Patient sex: F
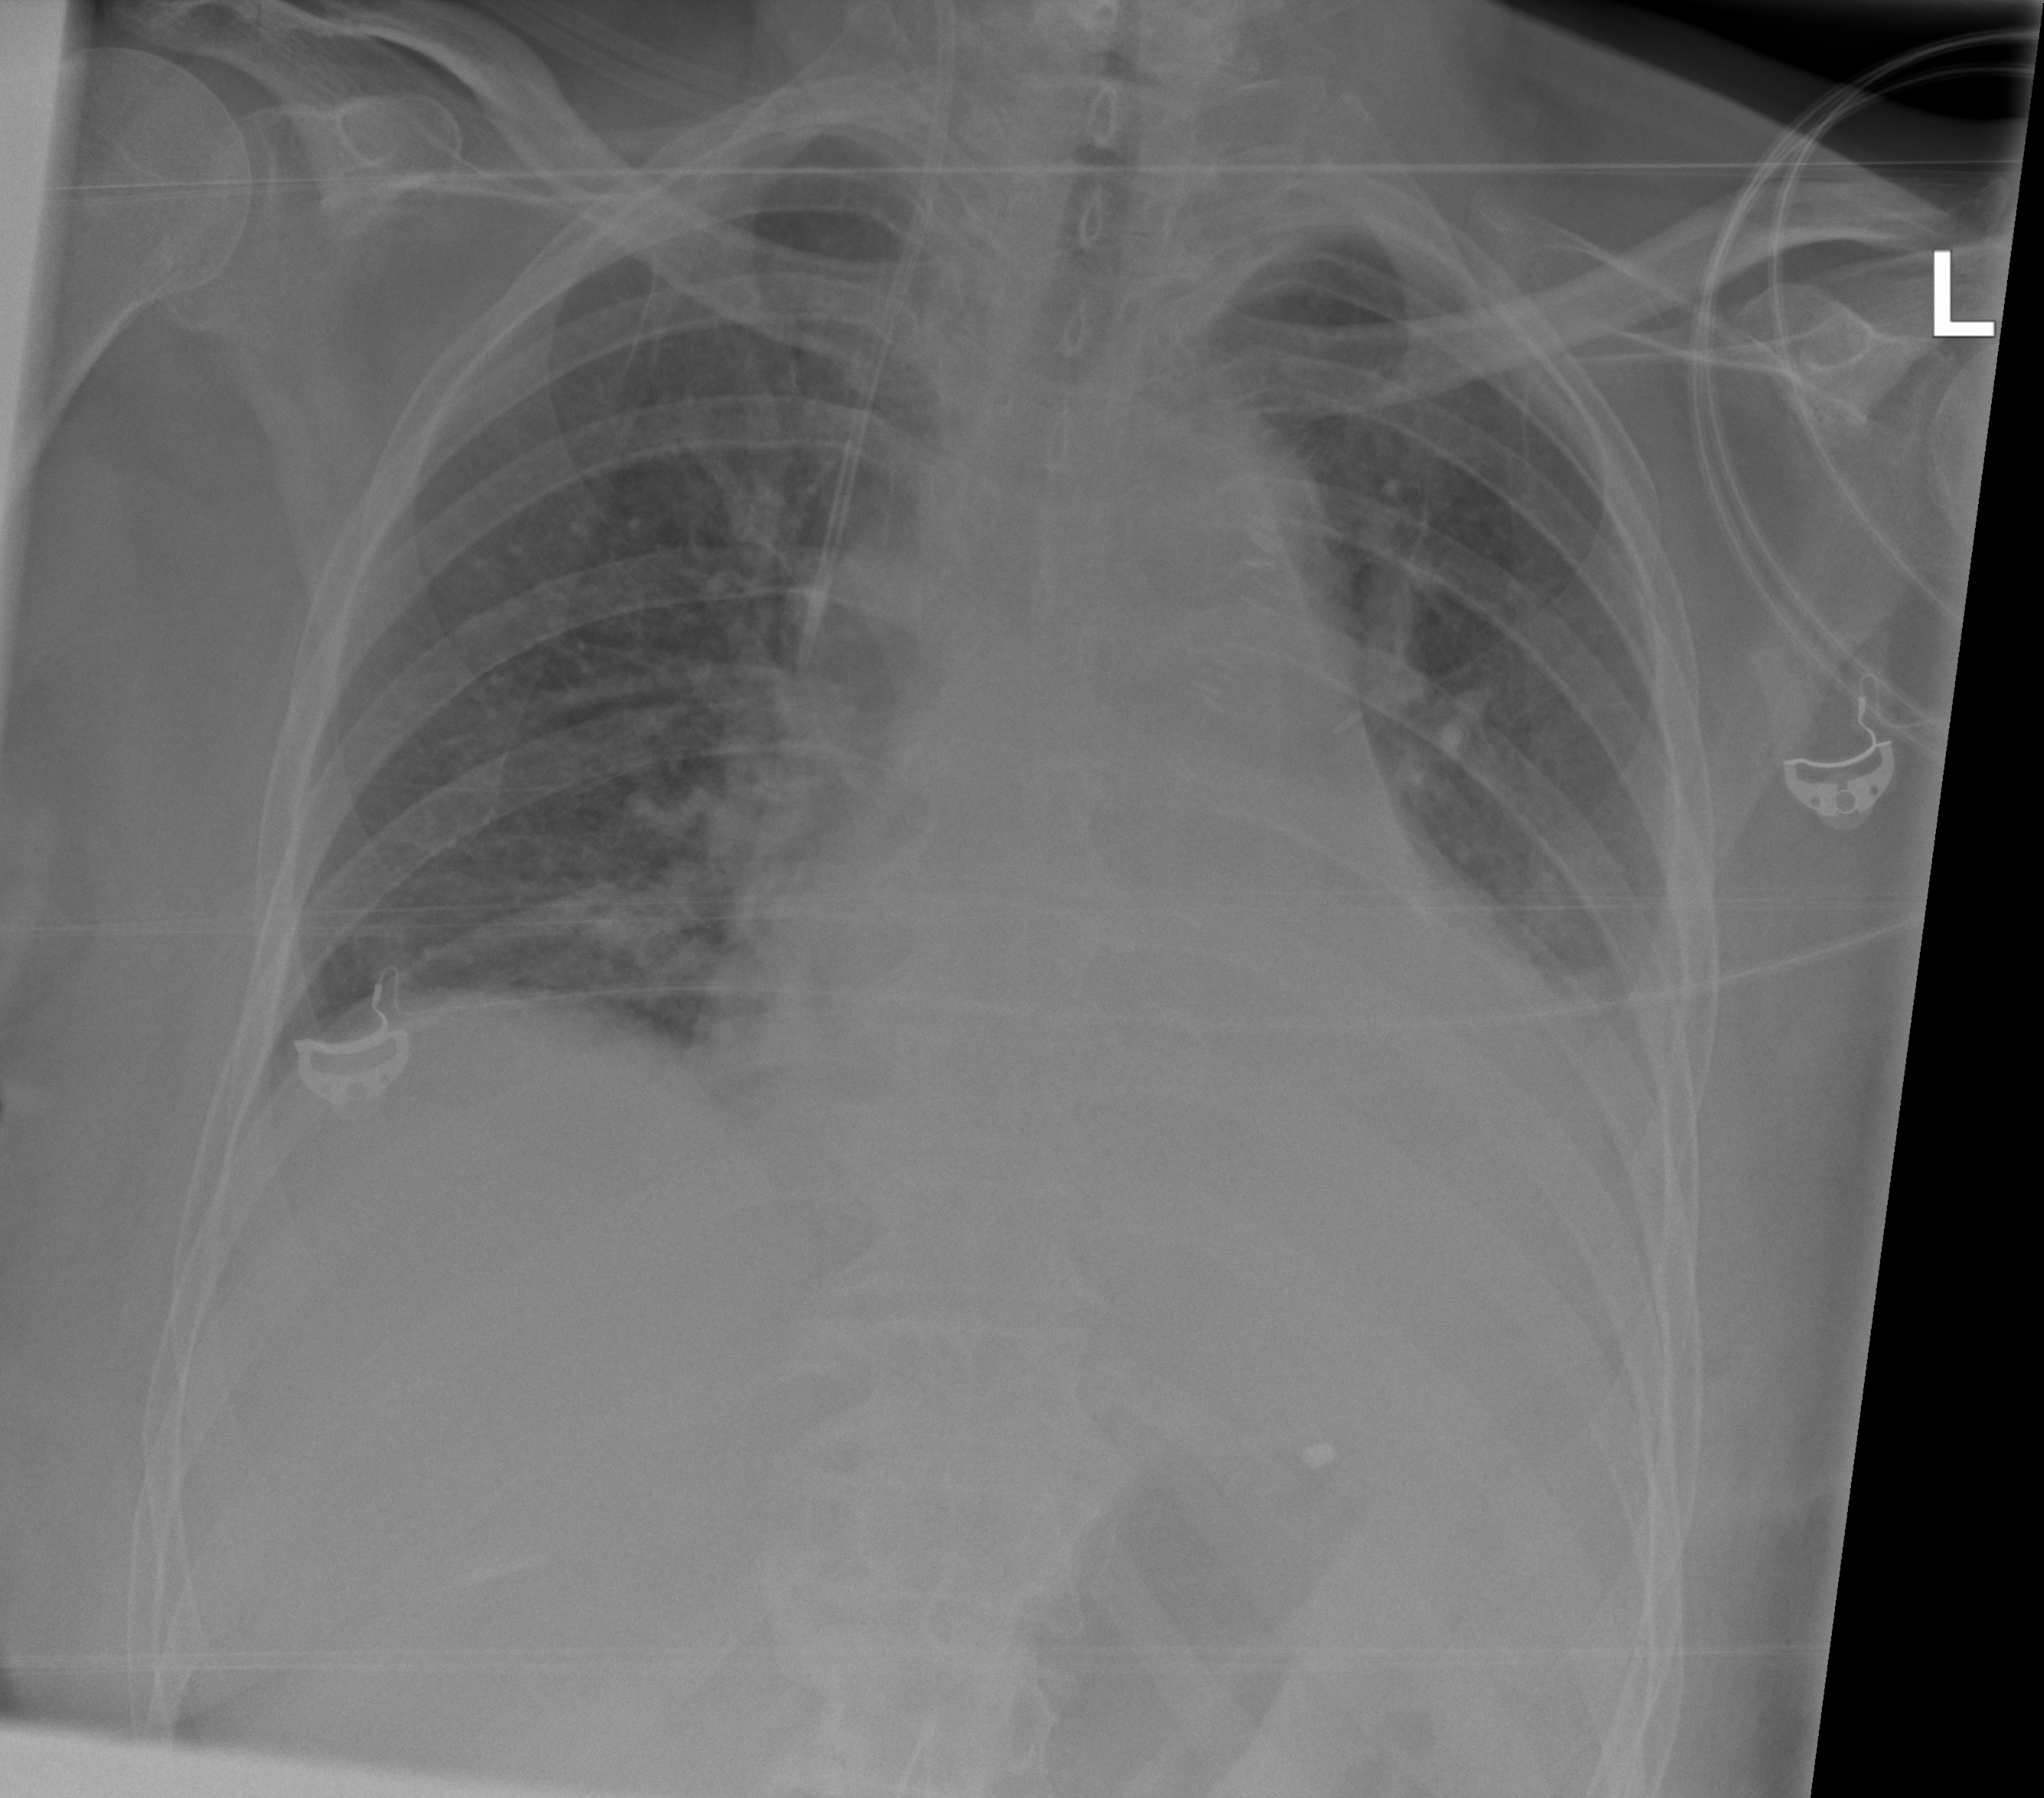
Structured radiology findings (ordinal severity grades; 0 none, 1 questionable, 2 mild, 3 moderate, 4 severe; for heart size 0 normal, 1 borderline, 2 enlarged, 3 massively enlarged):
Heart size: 2
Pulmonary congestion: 2
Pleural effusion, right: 0
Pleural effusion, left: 2
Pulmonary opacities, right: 0
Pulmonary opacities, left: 0
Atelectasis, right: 2
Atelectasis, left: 3